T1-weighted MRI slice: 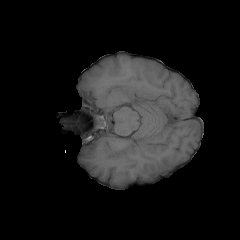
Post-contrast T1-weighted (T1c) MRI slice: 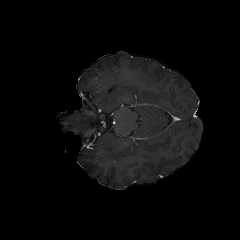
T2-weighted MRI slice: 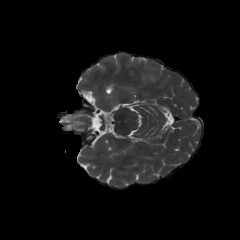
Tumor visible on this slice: yes